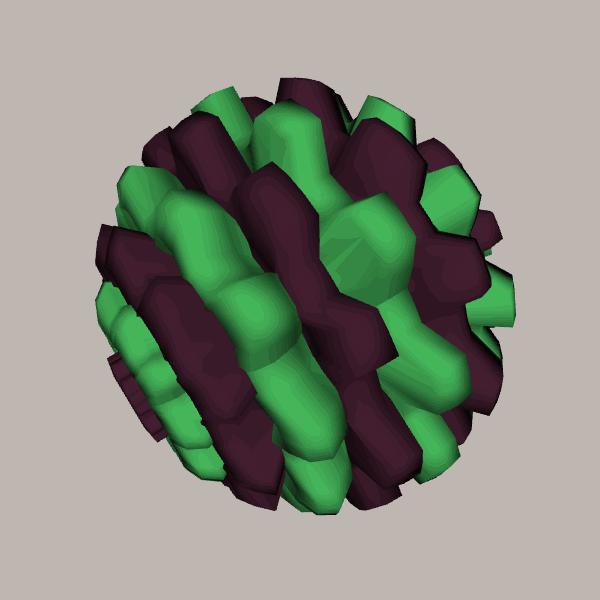
Background: light